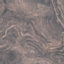
Label: HerbaceousVegetation